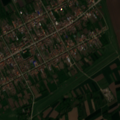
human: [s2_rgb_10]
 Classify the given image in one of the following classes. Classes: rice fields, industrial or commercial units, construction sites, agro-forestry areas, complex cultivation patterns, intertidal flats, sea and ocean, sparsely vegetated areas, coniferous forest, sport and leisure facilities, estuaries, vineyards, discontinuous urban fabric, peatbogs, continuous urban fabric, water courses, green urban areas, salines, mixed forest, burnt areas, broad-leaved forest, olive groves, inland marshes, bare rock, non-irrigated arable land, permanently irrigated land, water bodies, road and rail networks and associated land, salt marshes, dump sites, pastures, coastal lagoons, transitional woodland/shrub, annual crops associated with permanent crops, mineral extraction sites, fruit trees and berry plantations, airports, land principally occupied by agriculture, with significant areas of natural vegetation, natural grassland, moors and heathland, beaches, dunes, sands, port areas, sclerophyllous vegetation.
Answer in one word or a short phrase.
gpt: discontinuous urban fabric, non-irrigated arable land, pastures, land principally occupied by agriculture, with significant areas of natural vegetation